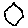
Label: hexagon